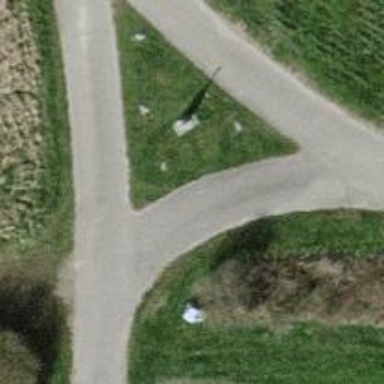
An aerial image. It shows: Historic wayside cross.